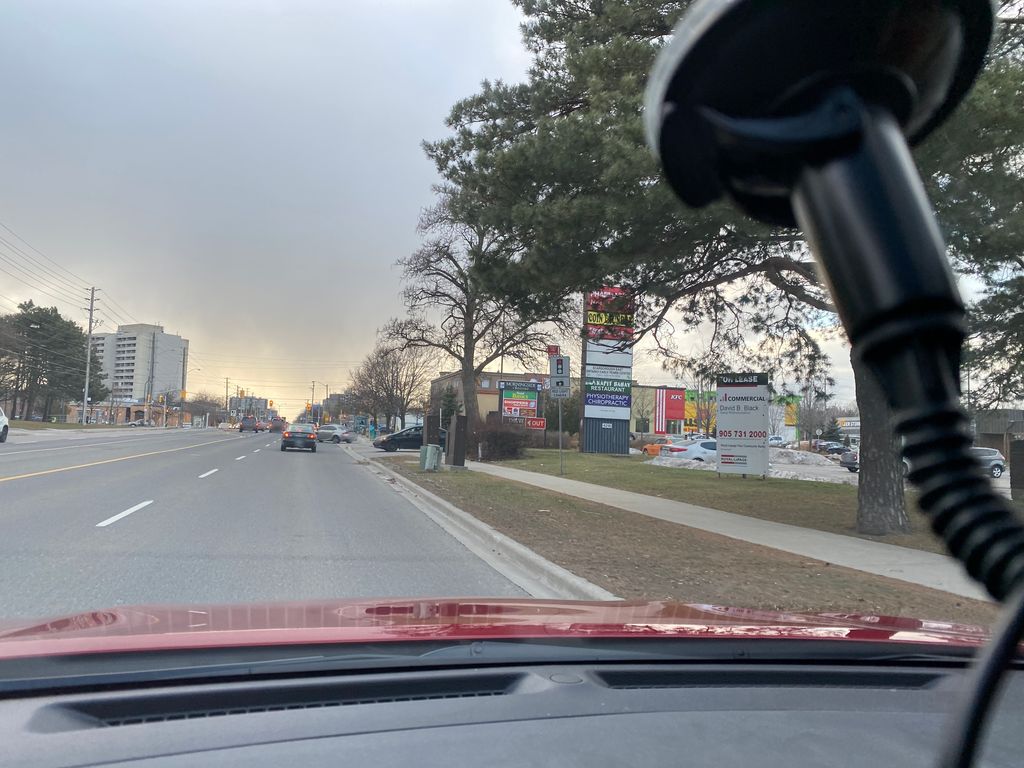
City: toronto